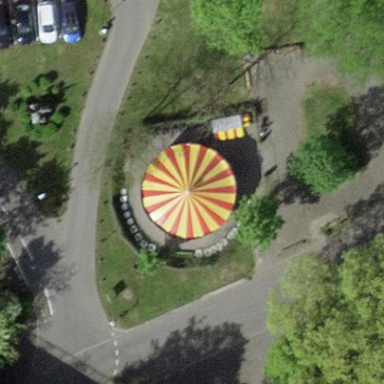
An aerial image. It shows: Building housing carousel attraction.